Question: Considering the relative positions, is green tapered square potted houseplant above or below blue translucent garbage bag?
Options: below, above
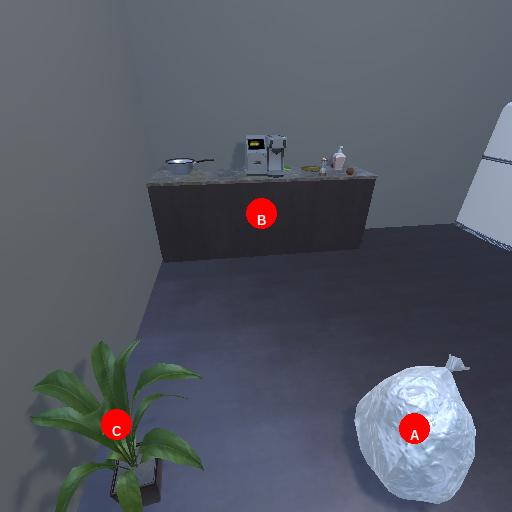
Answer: below